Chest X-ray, PA view. Patient: 55 years old, sex F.
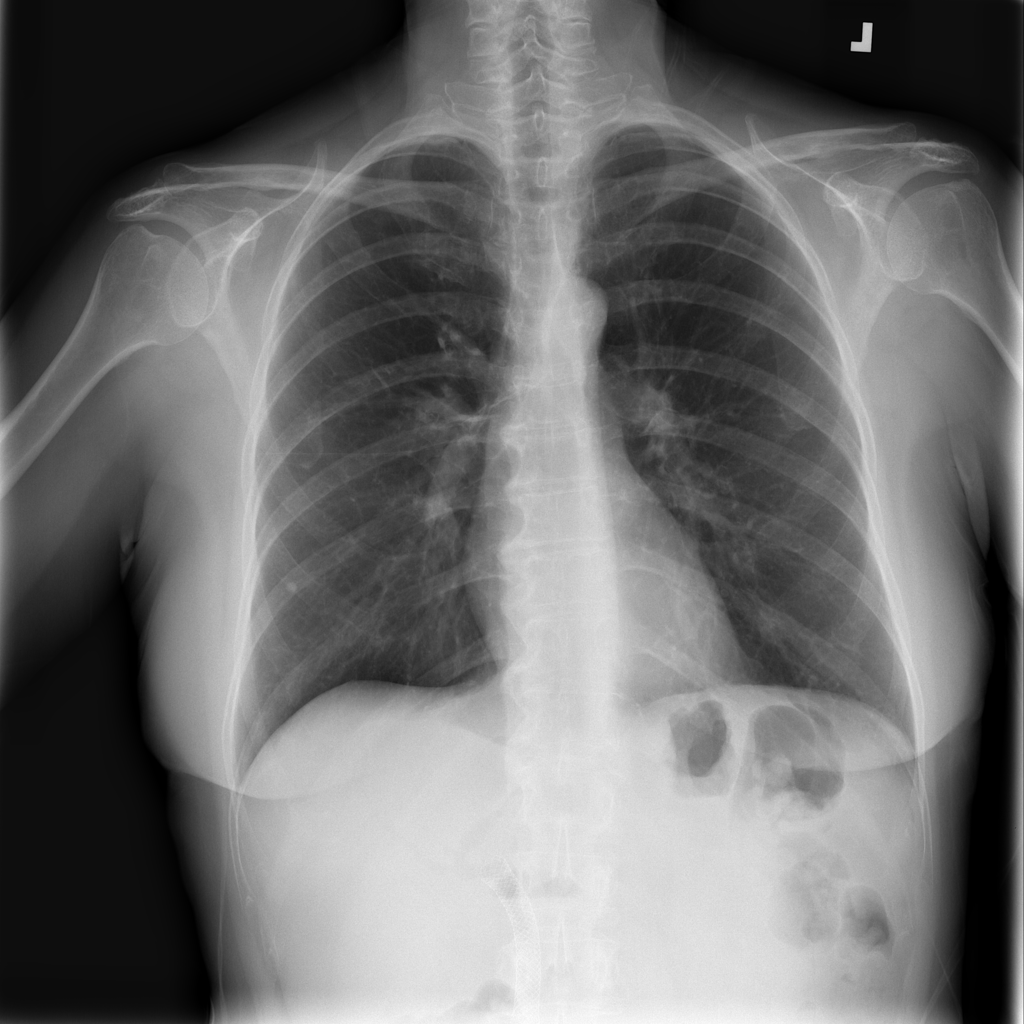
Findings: No Finding